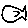
Label: fish